Field crop: maize
Growth stage: 2
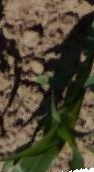
Species: maize